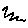
Label: zigzag